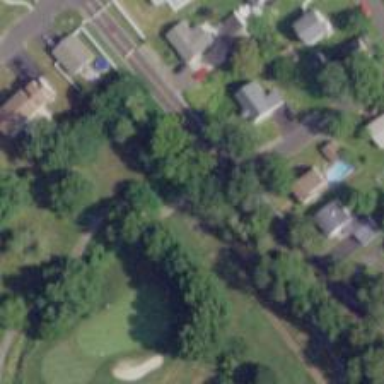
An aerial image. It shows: Path for both road and golf.